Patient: sex M, age 45
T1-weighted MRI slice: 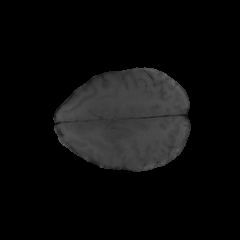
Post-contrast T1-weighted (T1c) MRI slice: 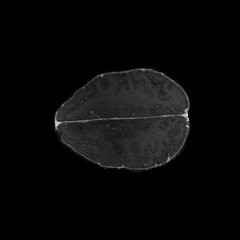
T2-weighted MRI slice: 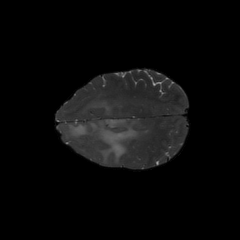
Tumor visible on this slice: yes
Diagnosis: Astrocytoma, IDH-mutant
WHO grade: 3